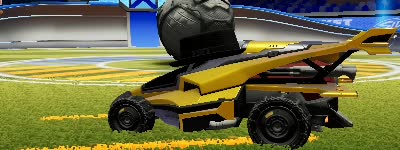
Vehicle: aftershock